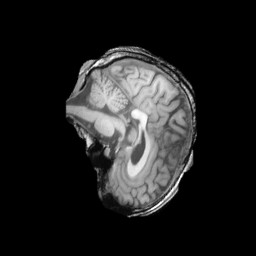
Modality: T1w
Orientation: sagittal
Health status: ill
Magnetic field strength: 3 T